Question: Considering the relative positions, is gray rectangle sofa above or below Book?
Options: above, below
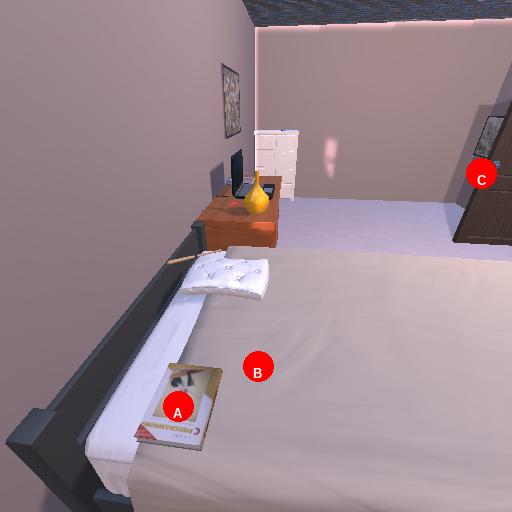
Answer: above